Aerial crown-view tile of a tropical tree (Barro Colorado Island, Panama), acquired 20250818:
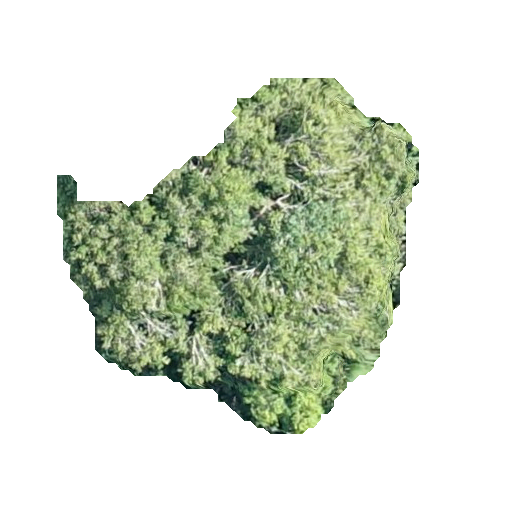
Species: Protium stevensonii
GBIF accepted scientific name: Tetragastris panamensis
Crown area: 118.779 m²